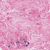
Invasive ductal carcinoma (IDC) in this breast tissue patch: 0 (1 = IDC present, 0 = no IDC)